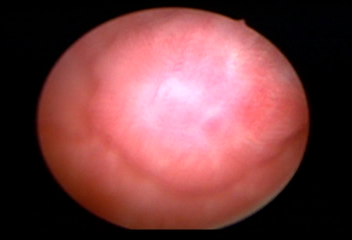
Modality: WLC
Class: Malignant
Subclass: HighGradePapillary
Lesion: L1
Stage: T1
Morphology: Papillary
Bladder cancer association: Yes
Annotated structures: Tumor